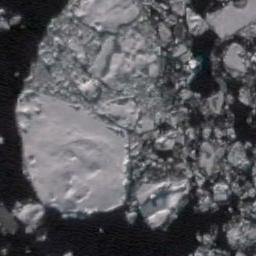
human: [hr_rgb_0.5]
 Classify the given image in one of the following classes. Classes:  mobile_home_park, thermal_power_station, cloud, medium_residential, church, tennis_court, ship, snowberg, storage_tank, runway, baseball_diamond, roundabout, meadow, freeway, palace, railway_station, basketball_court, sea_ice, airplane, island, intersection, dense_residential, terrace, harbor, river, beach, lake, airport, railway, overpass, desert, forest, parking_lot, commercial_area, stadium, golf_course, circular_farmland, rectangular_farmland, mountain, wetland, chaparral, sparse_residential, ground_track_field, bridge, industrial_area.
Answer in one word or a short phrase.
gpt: sea_ice